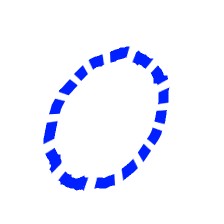
Shape: circle